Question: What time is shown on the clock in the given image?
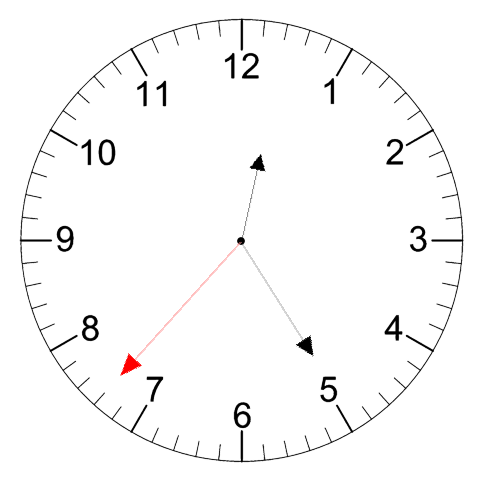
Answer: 12:24:37